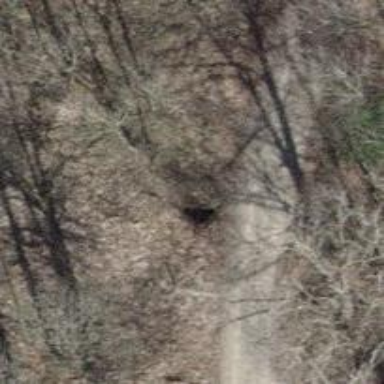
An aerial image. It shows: Tunnel.